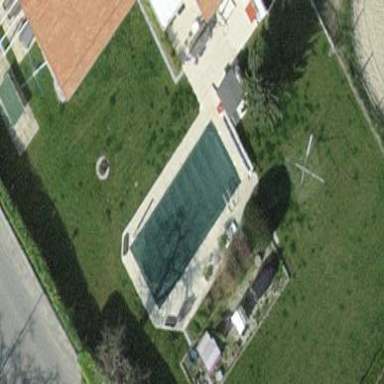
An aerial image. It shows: Swimming pool located in leisure land.